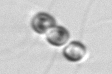
Label: Chaetoceros